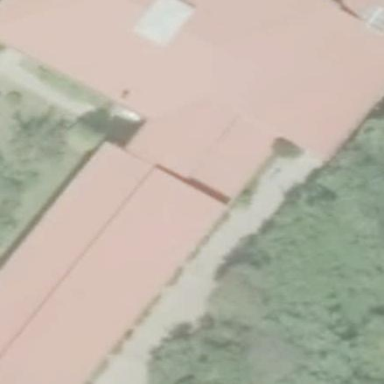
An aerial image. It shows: School building.